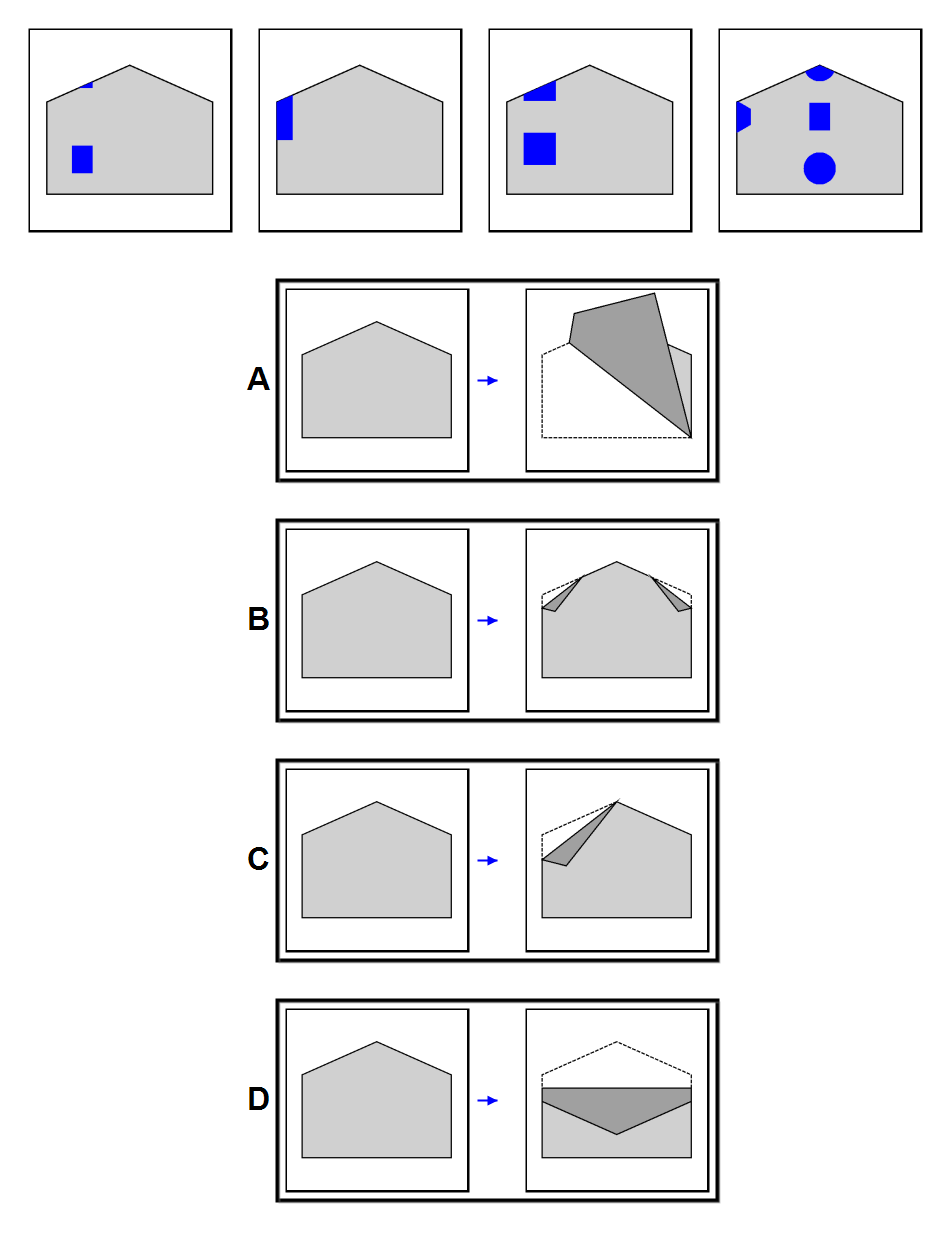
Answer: D